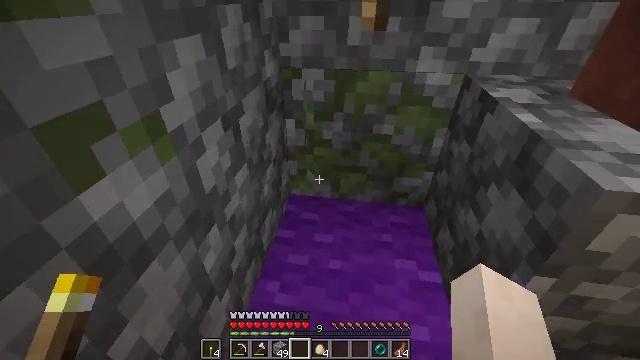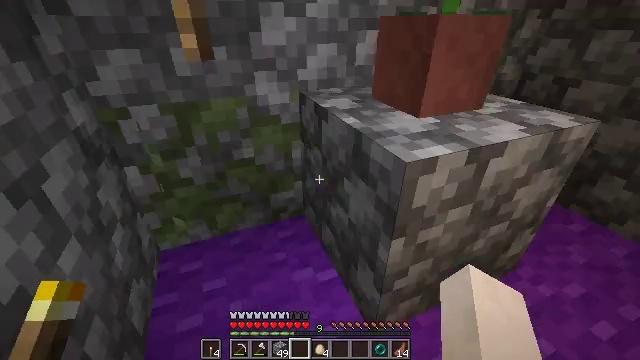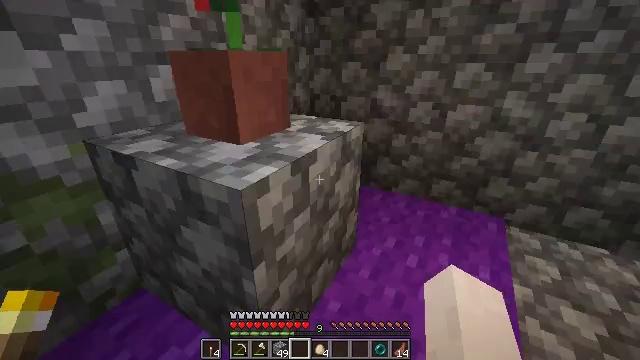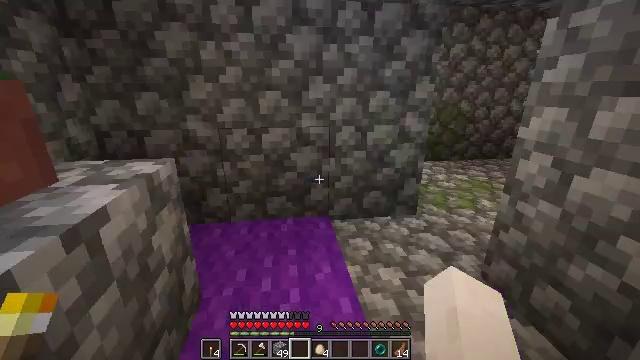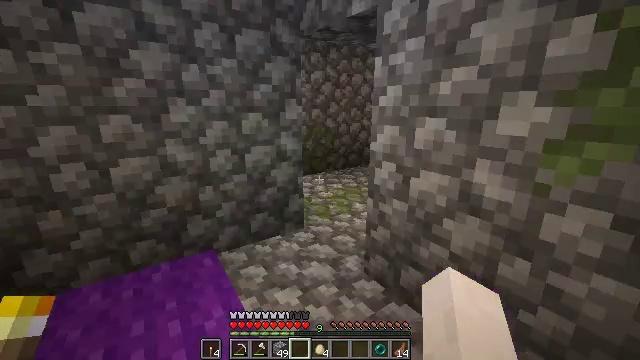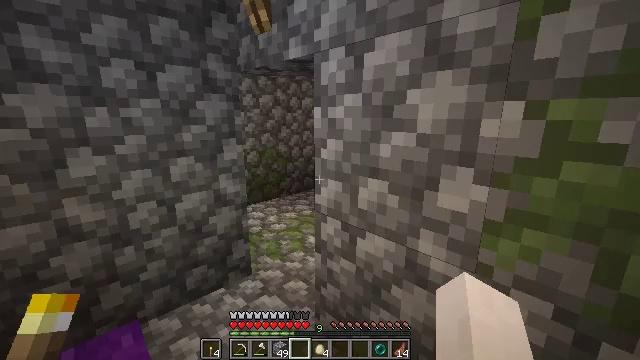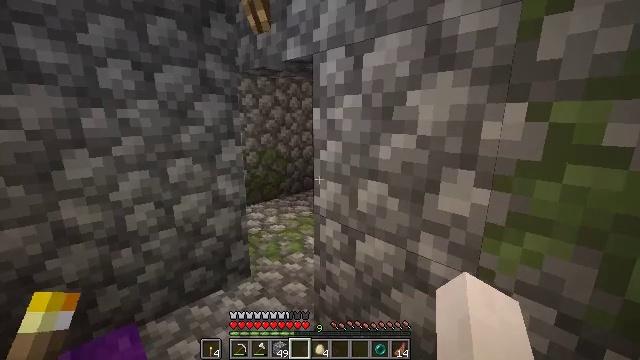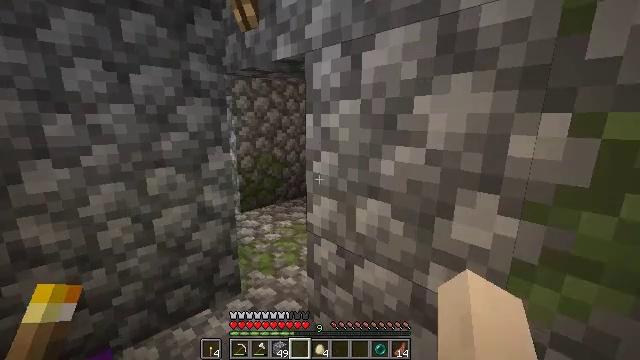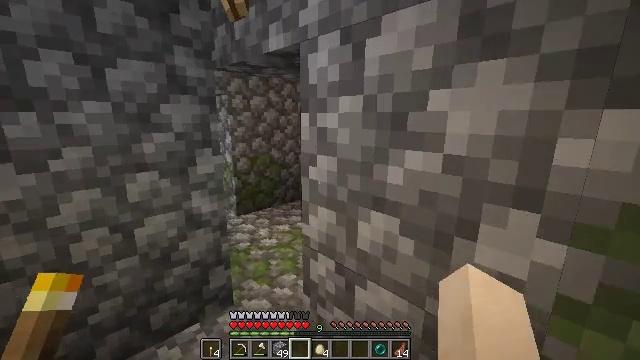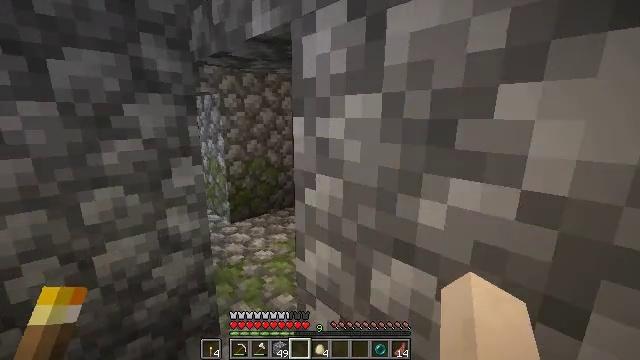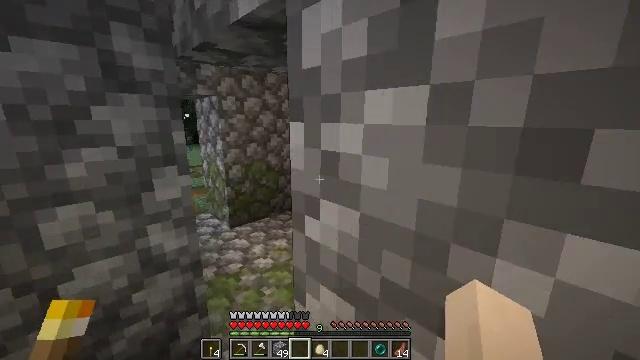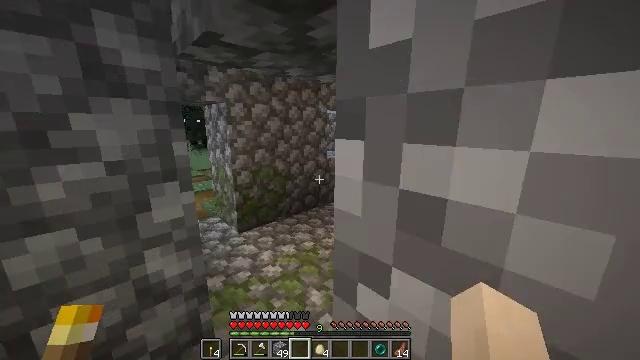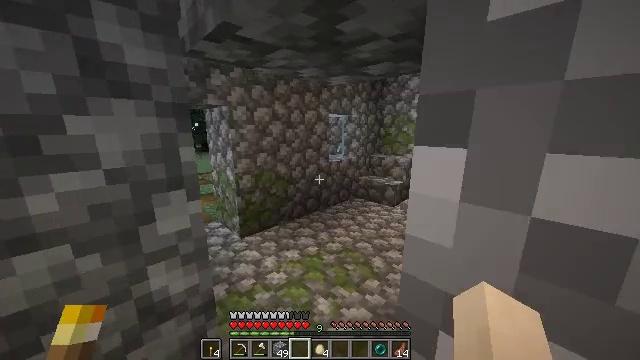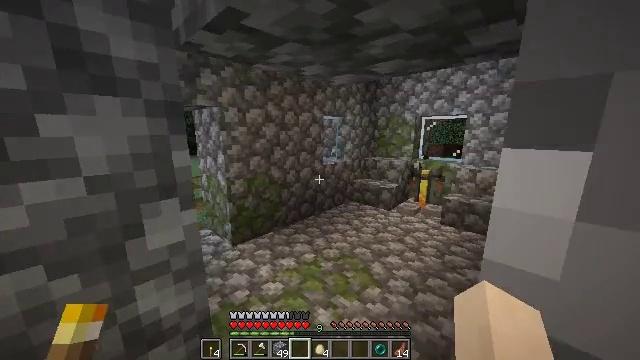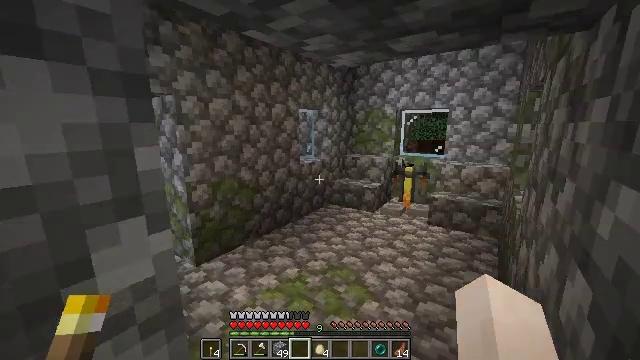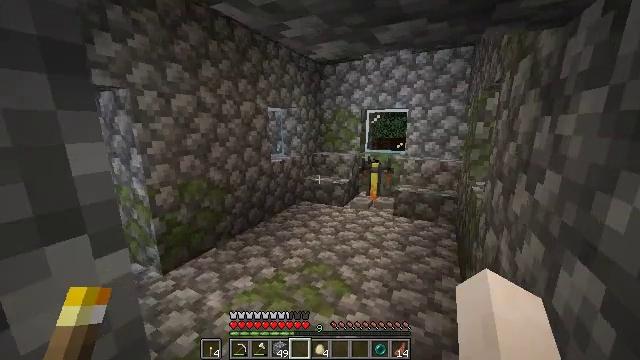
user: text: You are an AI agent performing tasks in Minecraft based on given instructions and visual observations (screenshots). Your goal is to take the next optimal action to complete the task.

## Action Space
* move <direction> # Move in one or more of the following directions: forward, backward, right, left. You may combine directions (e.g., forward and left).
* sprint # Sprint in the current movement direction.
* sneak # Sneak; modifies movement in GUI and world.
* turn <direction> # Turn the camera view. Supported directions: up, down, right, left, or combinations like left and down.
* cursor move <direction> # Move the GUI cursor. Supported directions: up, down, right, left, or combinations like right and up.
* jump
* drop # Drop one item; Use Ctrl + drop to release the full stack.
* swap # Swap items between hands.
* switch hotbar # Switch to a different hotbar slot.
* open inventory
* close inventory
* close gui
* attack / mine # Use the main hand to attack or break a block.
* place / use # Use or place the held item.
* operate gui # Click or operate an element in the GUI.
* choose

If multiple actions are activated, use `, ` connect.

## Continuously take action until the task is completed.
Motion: motion action
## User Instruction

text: Reclaim the grass path segment.
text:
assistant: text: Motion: move right, sneak, turn right and up
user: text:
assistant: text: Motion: move right, sneak, turn right and up
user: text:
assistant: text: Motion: move forward and move right, turn right and up
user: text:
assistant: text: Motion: move forward and move right, turn right and up
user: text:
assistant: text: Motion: move forward, turn right and up
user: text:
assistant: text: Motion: move forward
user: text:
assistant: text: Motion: move forward
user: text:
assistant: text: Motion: move forward
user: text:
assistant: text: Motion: move forward, sprint
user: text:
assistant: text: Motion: move forward, sprint
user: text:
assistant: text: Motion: move forward, sprint
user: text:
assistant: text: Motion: move forward, sprint
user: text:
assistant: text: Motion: move forward, sprint, turn right
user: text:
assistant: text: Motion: move forward, sprint, turn right
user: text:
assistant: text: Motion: move forward, turn right
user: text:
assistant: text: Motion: move forward, turn right
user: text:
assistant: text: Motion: move forward
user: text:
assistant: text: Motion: move forward
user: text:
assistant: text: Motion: move forward
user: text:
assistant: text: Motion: move forward
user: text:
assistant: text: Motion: move forward and move left
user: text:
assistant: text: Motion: move forward and move left
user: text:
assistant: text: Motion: no_op
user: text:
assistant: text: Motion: no_op
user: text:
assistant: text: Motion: no_op
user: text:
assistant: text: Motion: no_op
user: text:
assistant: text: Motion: no_op
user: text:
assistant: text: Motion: turn up
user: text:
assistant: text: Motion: turn right and up
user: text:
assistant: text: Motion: turn right and up